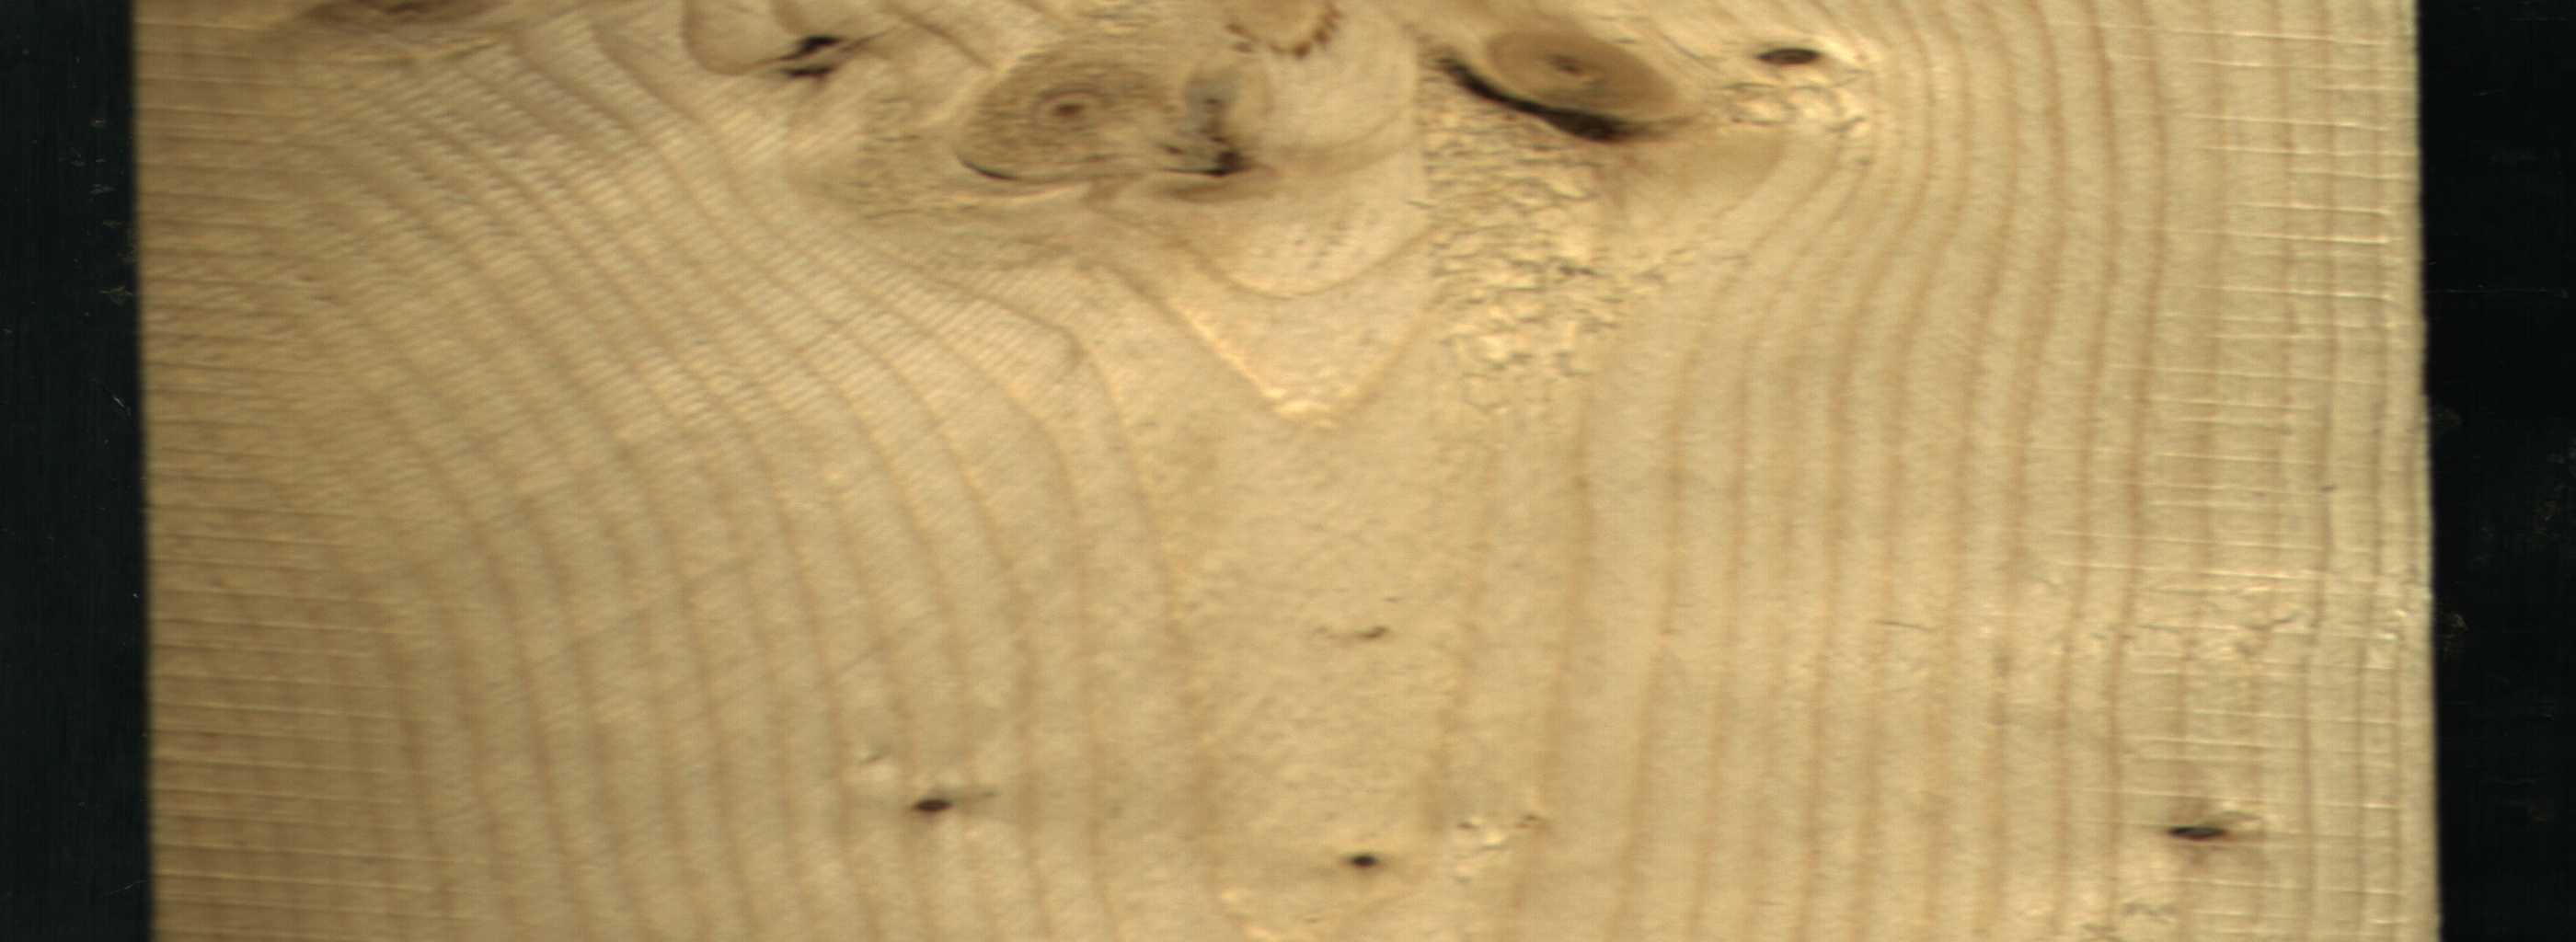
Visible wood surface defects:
Dead_Knot
Dead_Knot
Dead_Knot
Dead_Knot
Dead_Knot
Dead_Knot
Dead_Knot
Live_Knot
Live_Knot